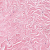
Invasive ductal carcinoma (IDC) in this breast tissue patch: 0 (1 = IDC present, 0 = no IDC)